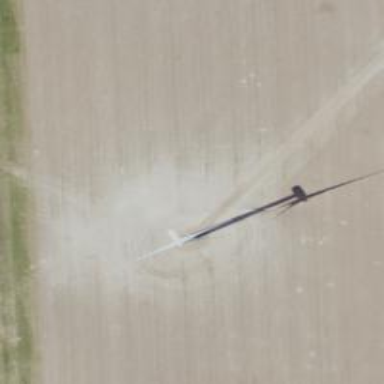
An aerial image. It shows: Wind turbine generator that utilizes wind as its source for generating electricity. It is of the horizontal axis type.